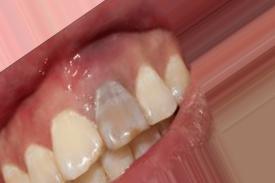
Condition: Tooth Discoloration